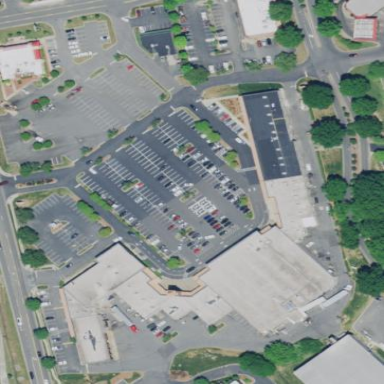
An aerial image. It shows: Retail area.